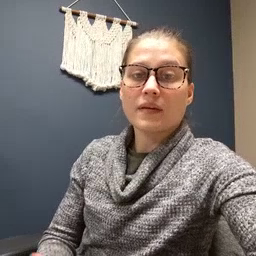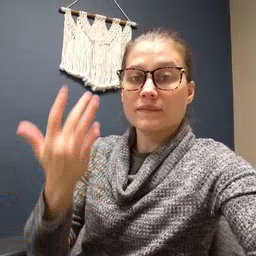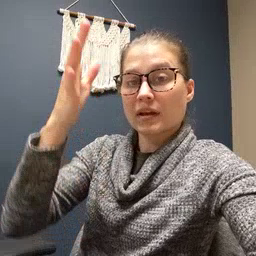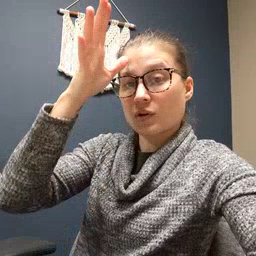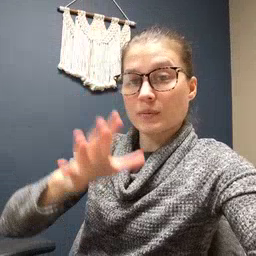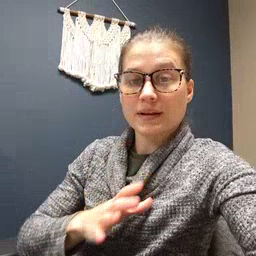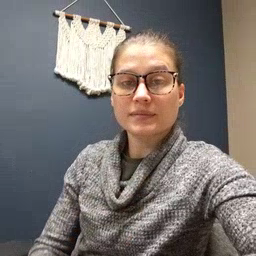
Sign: fireman